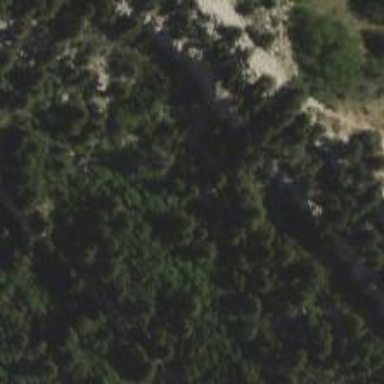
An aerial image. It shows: Natural cliff.